Question: Following image specifies what I am trying to achieve.. Basically I have two columns and need three extra computed columns based on these two column.
1. Split1 = 1st word after brand from product name
2. Split2 = 2 words after brand from product name
3. Split3 = 3 words after brand from product name

e.g
Bosch Rotak 320ER Electric Rotary Lawnmower
Bosch
Now I want three substrings out of the product name.
First - Rotak ( 1st word following the brand name)
second - Rotak 320ER ( two words following the brand name)
third - Rotak 320ER Electric ( three words following the brand name)
I hope that clarifies what I am looking for.
My current attempt looks like following. but It seems parsename works only for valid sql identifiers so I have to drop this idea.
'''
select
PARSENAME(temp.tempname, 1),
PARSENAME(temp.tempname, 2),
PARSENAME(temp.tempname, 3),
temp.tempname
from(
select product_name, brand,
replace(substring(product_name,CHARINDEX(brand, product_name) + LEN(brand) + 1, 10000), ' ', '.') as tempname
from Products
where products.product_id = <PHONE>
) temp
'''
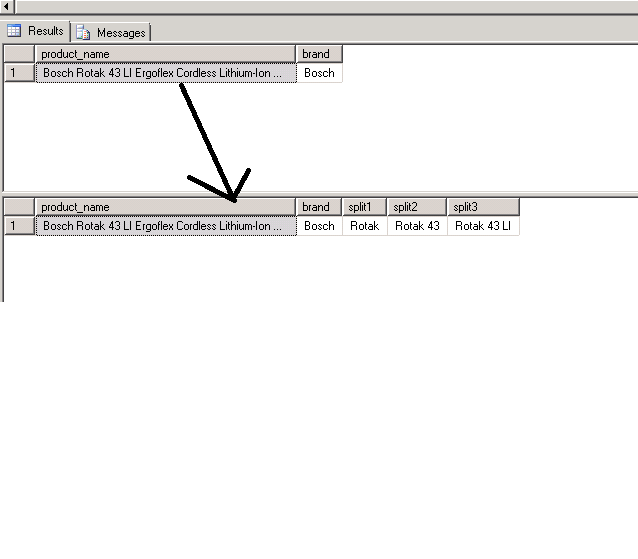
Answer: ok, I understood the question now. I am assuming the data is in a tabel so I invented another row, I used CROSS APPLY to split the rows at spaces and PIVOT to merge them again:
Test table and data:
'''
DECLARE @t table(ProductName varchar(200), brand varchar(20))
INSERT @t values('Bosch Rotak 320ER Electric Rotary Lawnmower', 'Bosch')
INSERT @t values('Bosch Rotak 320ER Electric Rotary Lawnmower', 'Rotak')
'''
Query:
'''
;WITH CTE AS
(
SELECT
(row_number() over (order by (select 1))-1) / 3 id,
productname,
brand,
(row_number() over (order by (select 1)) -1)% 3 + 1 position,
substring(x, 0, y.number) substr
FROM @t
CROSS APPLY
(
SELECT stuff(ProductName, 1, charindex(brand, ProductName) + len(brand), '') x
) x
CROSS APPLY
(
SELECT top 3 number FROM master..spt_values
WHERE
type = 'P' and
number > 0 and
substring(x.x, number, 1) = ' '
) y
)
SELECT productname, brand, [1] split1, [2] split2, [3] split3
FROM CTE
PIVOT (max(substr) FOR [position] IN ([1], [2], [3])) AS pvt
'''
Result:
'''
productname brand split1 split2 split3
Bosch Rotak 320ER Electric.. Bosch Rotak Rotak 320ER Rotak 320ER Electric
Bosch Rotak 320ER Electric.. Rotak 320ER 320ER Electric 320ER Electric Rotary
'''